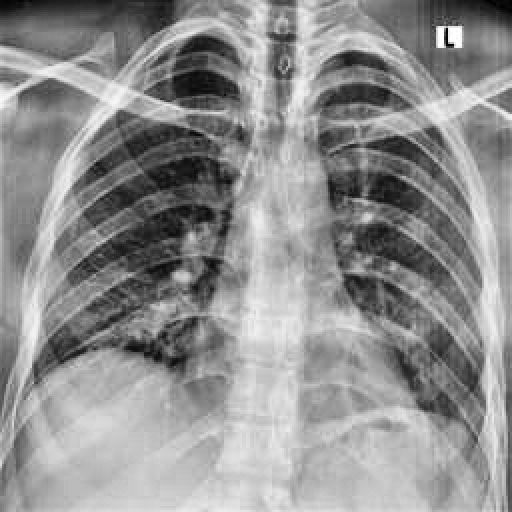
Finding: NORMAL